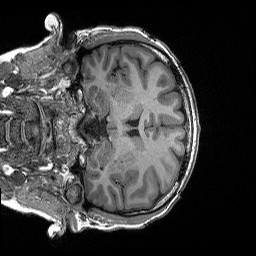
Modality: T1w
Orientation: coronal
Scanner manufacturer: siemens
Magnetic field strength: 3 T
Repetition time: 2.3 s
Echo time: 0.00294 s